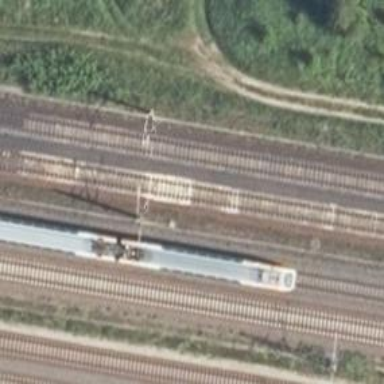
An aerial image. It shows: Railway signal with block marker type for train protection. Catenary masts are present along the railway signal.